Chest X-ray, PA view. Patient: 56 years old, sex M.
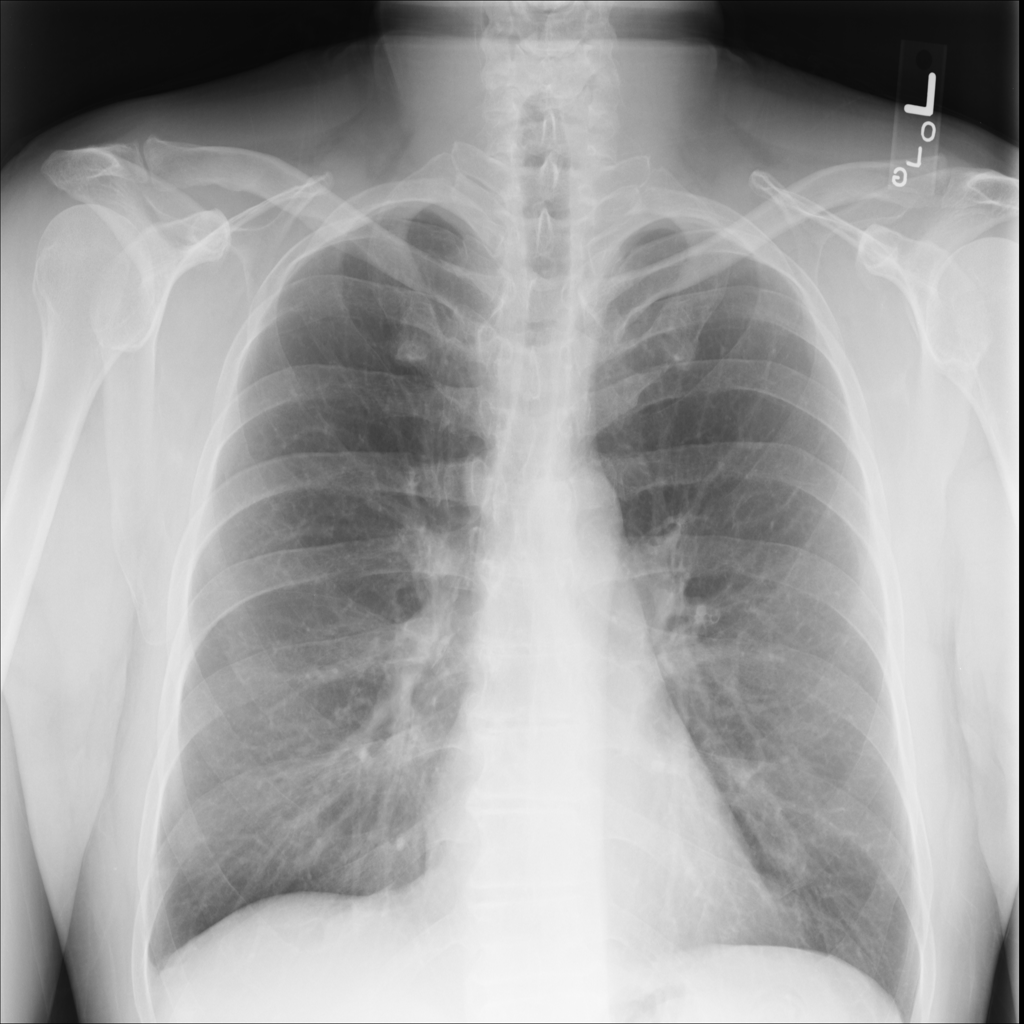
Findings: No Finding